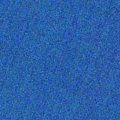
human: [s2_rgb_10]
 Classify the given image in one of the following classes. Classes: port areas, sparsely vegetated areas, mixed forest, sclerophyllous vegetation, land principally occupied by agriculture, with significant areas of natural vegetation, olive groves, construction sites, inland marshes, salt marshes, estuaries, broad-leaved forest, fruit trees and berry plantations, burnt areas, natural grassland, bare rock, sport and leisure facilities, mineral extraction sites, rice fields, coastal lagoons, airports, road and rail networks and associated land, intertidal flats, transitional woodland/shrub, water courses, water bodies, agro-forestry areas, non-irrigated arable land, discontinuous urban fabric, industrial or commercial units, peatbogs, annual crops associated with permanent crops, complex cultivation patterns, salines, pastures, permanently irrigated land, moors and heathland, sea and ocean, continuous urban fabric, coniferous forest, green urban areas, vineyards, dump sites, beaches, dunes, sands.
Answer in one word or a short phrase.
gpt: sea and ocean